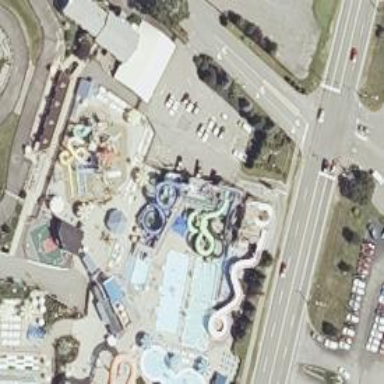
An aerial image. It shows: Water slide attraction.